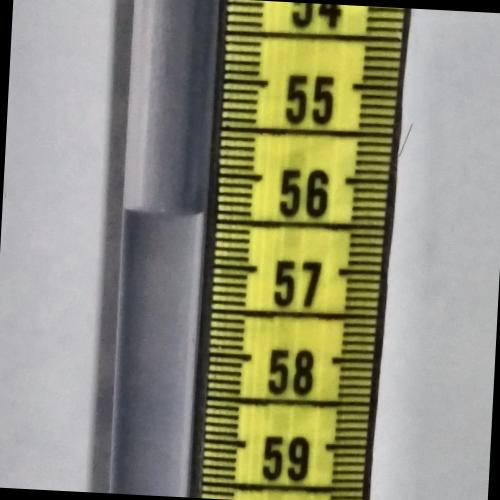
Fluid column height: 56.4 cm